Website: apple
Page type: billing-address
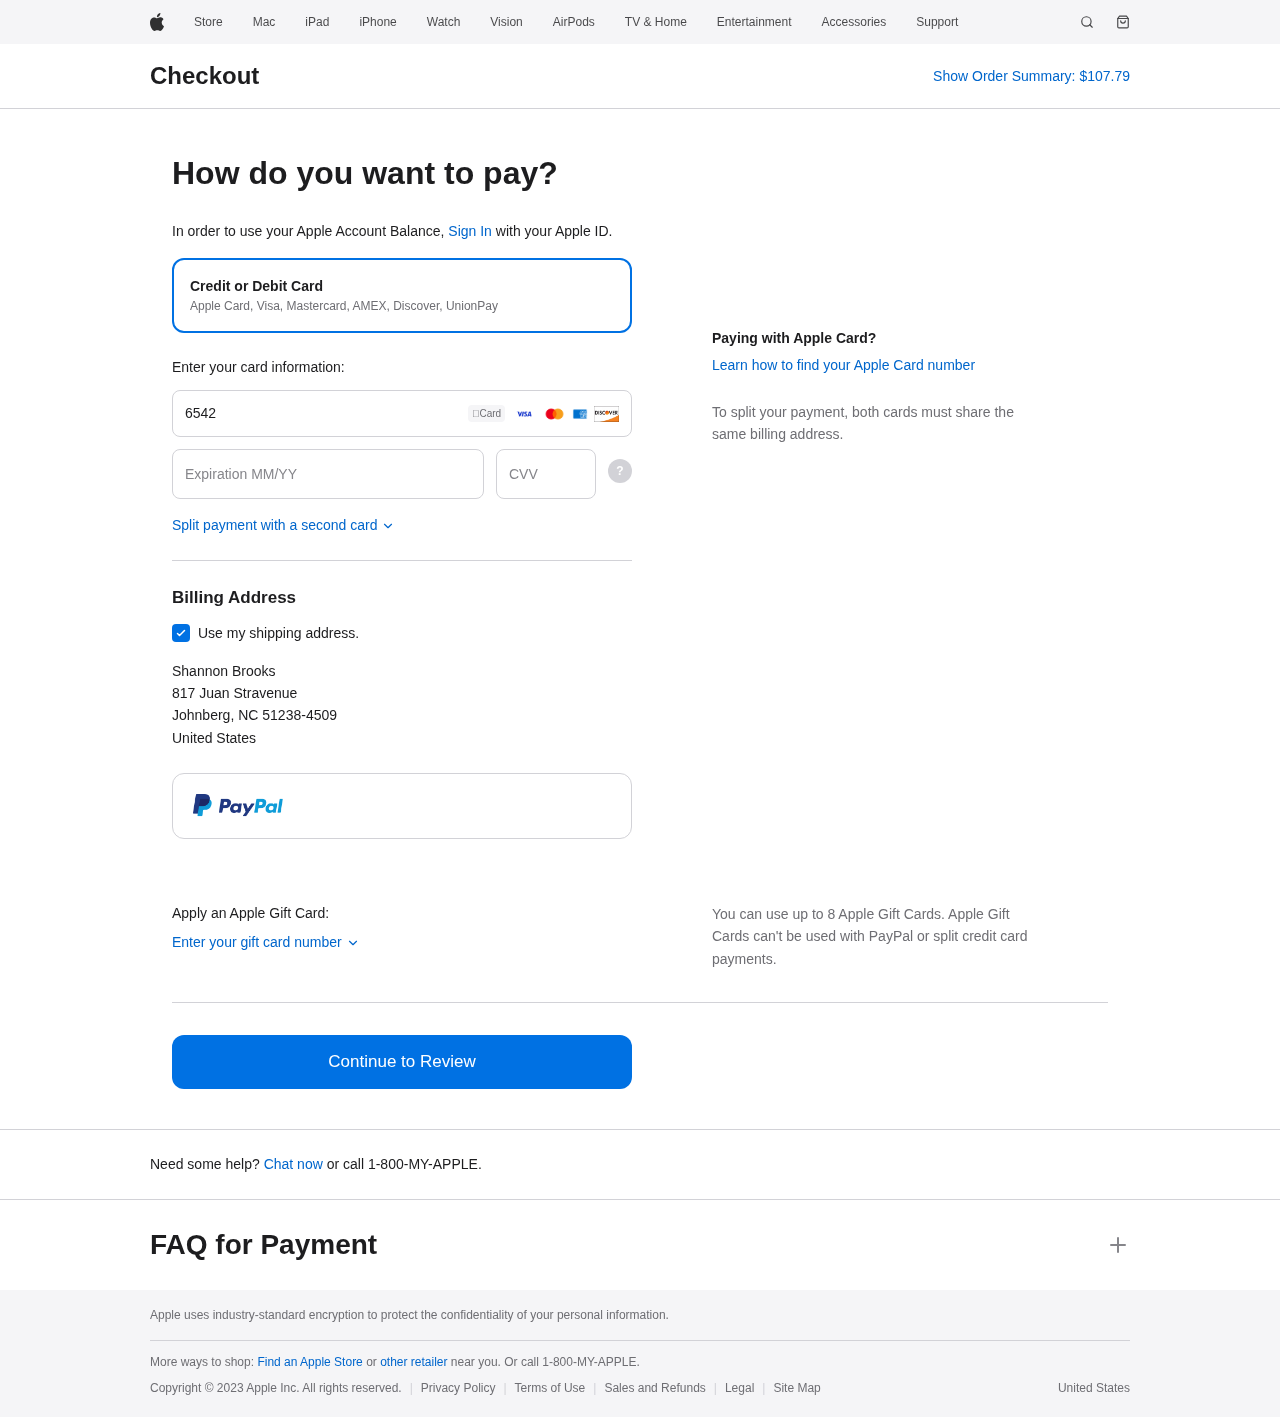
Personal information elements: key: PII_CARD_CVV
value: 918
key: PII_CARD_EXPIRY
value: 01/30
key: PII_CARD_NUMBER
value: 6542 3748 4500 2931
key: PII_CITY
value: Johnberg
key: PII_COUNTRY
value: United States
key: PII_FULLNAME
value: Shannon Brooks
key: PII_POSTCODE_FULL
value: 51238-4509
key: PII_STATE_ABBR
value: NC
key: PII_STREET
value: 817 Juan Stravenue
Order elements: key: ORDER_TOTAL
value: $107.79